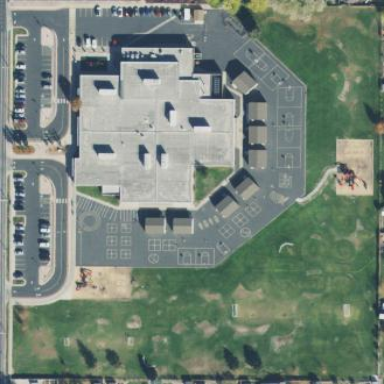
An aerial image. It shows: School.